Field crop: maize
Growth stage: 1
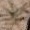
Species: salsola